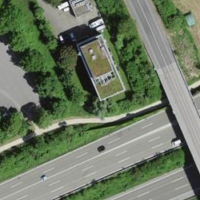
EUNIS habitat code: 57
Species observed at this site:
Milvus milvus